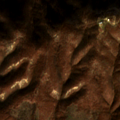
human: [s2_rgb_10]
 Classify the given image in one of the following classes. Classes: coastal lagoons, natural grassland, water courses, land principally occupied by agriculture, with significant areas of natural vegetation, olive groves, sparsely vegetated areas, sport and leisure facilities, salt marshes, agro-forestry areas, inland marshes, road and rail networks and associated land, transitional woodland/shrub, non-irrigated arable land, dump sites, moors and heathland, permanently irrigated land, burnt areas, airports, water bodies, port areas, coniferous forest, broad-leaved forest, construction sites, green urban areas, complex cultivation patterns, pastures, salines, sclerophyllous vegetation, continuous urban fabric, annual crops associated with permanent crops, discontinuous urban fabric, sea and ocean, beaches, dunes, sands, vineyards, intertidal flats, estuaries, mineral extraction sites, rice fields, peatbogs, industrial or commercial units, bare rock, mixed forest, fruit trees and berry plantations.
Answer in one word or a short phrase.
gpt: broad-leaved forest, natural grassland, transitional woodland/shrub